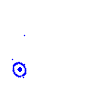
Particle: kaon